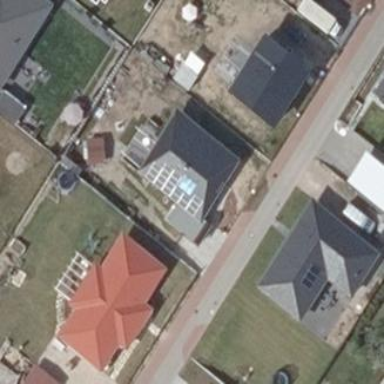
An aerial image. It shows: Detached building with half-hipped roof.